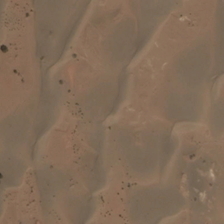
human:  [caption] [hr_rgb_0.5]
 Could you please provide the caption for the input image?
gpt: several ripples are in a piece of yellow desert .

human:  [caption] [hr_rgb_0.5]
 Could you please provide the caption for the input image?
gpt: several ripples are in a piece of yellow desert .

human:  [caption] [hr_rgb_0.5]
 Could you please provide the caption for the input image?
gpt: several ripples are in a piece of yellow desert .

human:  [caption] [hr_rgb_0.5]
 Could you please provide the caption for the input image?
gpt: several ripples are in a piece of yellow desert .

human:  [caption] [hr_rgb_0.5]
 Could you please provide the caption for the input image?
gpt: several ripples are in a piece of yellow desert .